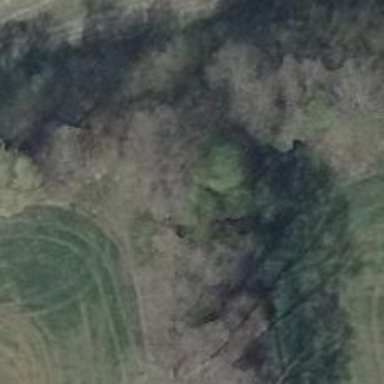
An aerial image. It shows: Row of trees in natural setting.